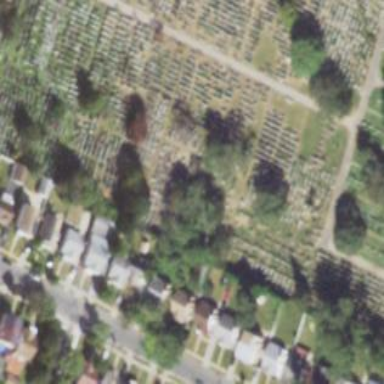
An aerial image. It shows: Sector within cemetery.